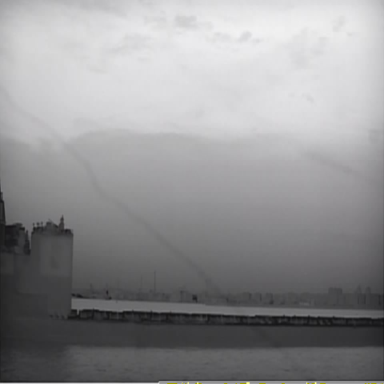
There is a liner in the infrared image.